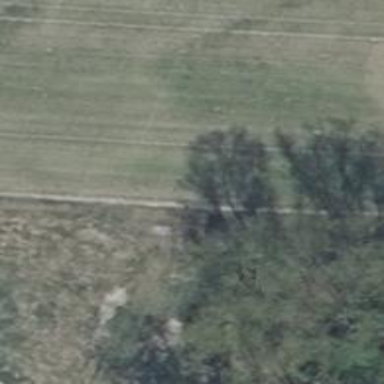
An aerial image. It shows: Grassy path.